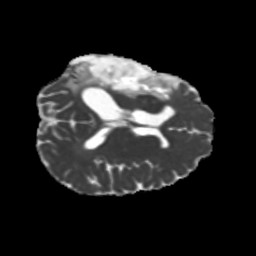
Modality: MD
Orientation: axial
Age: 27
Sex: female
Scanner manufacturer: siemens
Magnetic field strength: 3 T
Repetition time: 5.25 s
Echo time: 0.08 s